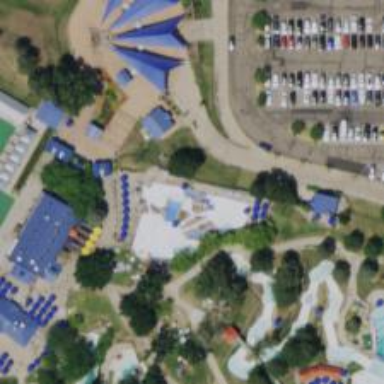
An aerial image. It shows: Water slide attraction.